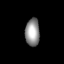
Tissue: lung
Cell type: Endothelial cells
Senescence score: 0.5976
Nuclear area (px): 390
Mean DAPI intensity: 145.967